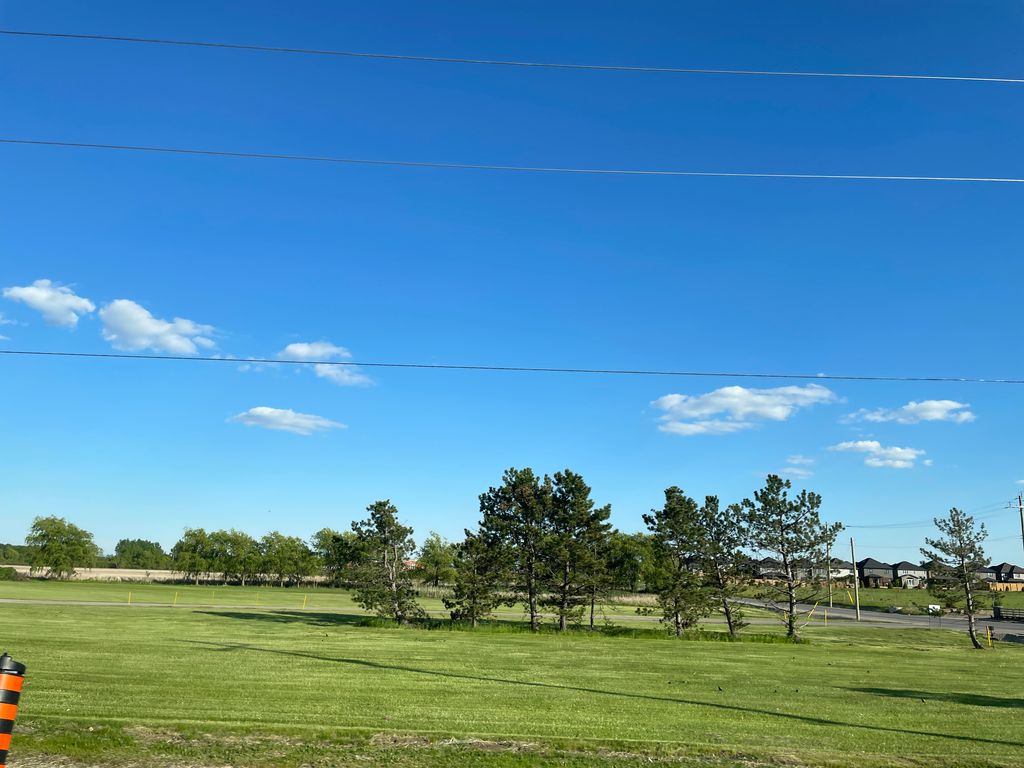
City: kitchener-waterloo